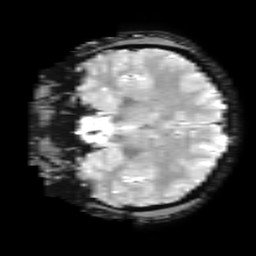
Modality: T2starw
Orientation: coronal
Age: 23
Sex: male
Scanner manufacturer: ge
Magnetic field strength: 3 T
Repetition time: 0.65 s
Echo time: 0.02 s